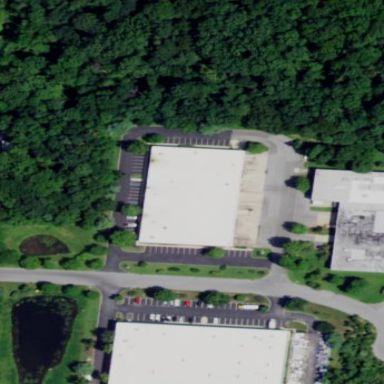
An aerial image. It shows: Warehouse building.